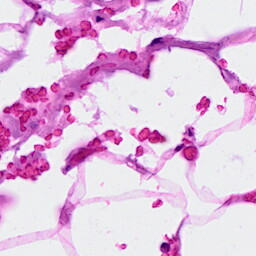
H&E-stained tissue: Breast